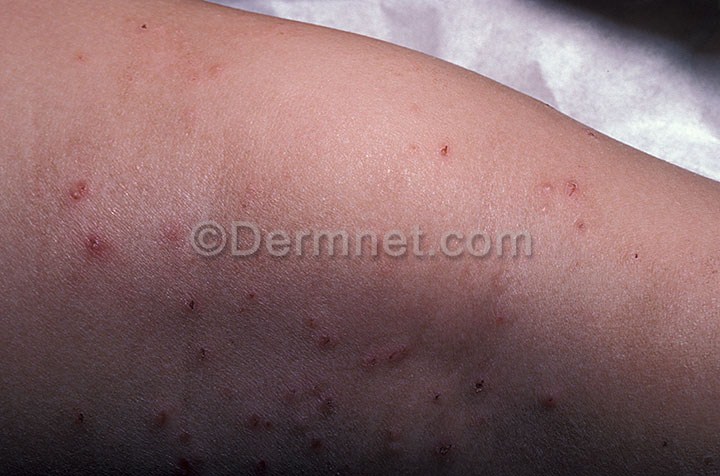
Disease: Atopic Dermatitis Photos